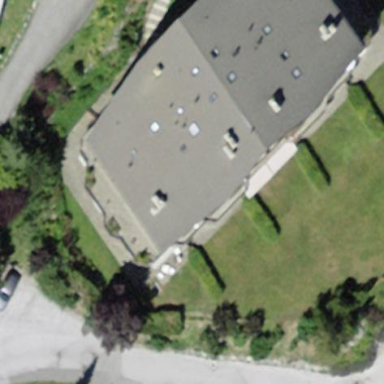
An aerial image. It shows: Gabled roof adorns the apartments building.